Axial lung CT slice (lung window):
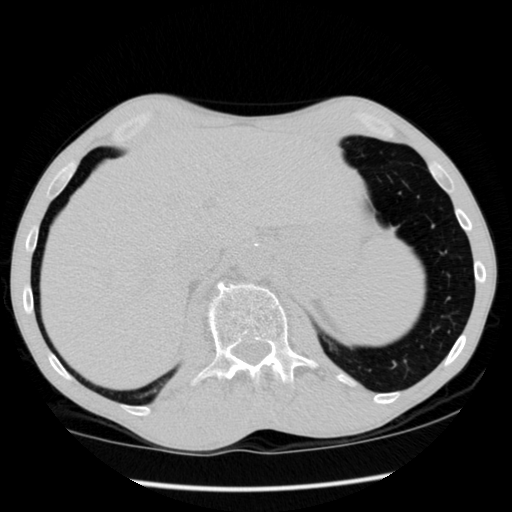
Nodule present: no